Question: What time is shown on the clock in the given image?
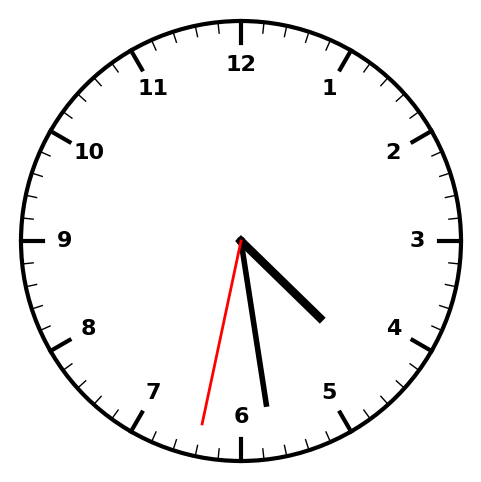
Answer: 04:28:32